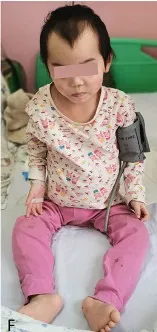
Major clinical features of the patient. (C-E) Bilateral absence of the patella.
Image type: medical_photograph (skin_photograph)